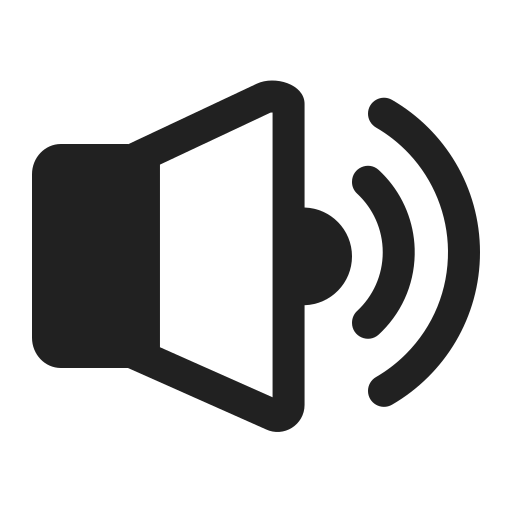
speaker high volume high contrast